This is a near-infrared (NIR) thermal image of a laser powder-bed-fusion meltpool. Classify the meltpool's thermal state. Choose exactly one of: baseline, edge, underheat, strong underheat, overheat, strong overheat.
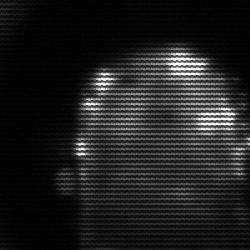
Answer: baseline